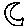
Label: moon